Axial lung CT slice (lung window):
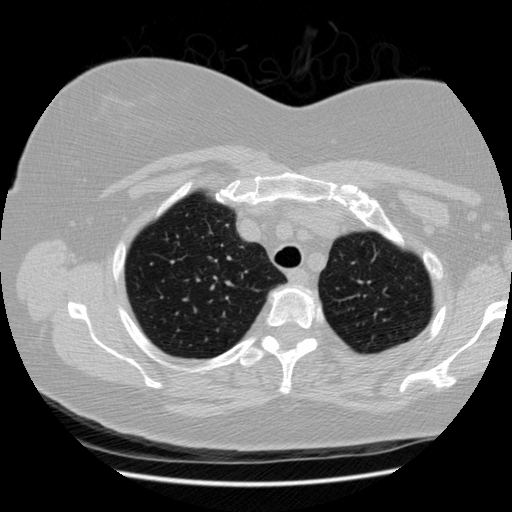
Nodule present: no